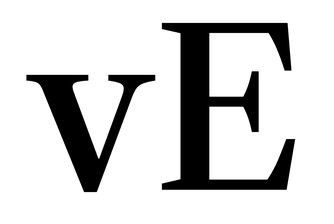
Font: LibreCaslonText_Medium